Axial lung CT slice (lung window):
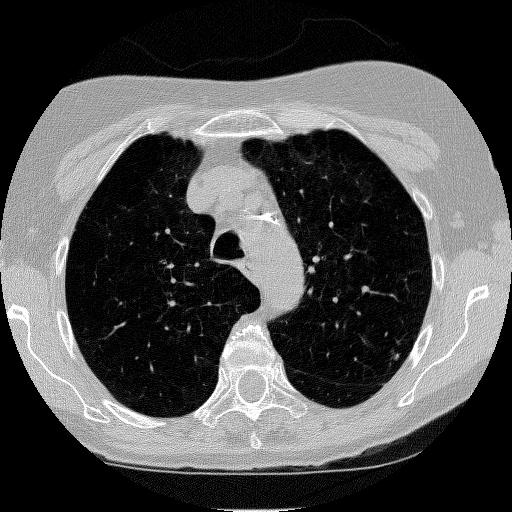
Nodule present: yes
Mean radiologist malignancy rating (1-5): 3.25